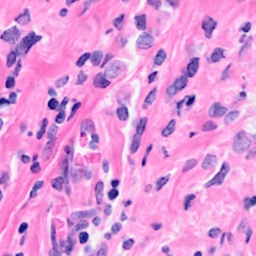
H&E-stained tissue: Breast